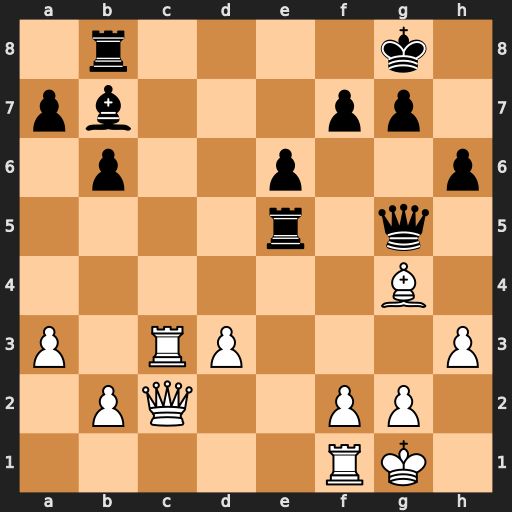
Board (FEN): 1r4k1/pb3pp1/1p2p2p/4r1q1/6B1/P1RP3P/1PQ2PP1/5RK1
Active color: w
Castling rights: -
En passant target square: -
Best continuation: f4 Qf6 fxe5